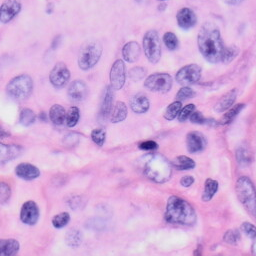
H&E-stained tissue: Skin